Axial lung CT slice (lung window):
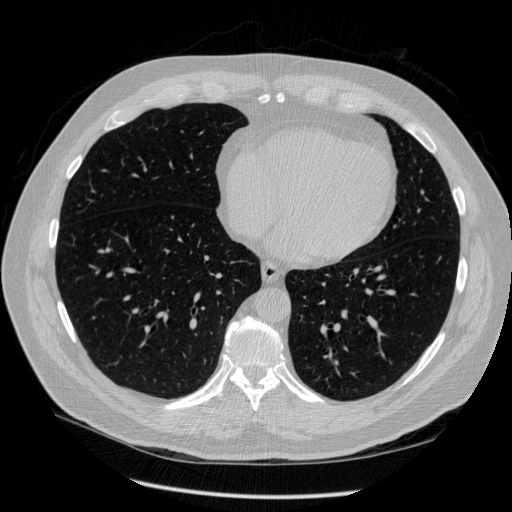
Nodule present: no